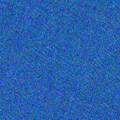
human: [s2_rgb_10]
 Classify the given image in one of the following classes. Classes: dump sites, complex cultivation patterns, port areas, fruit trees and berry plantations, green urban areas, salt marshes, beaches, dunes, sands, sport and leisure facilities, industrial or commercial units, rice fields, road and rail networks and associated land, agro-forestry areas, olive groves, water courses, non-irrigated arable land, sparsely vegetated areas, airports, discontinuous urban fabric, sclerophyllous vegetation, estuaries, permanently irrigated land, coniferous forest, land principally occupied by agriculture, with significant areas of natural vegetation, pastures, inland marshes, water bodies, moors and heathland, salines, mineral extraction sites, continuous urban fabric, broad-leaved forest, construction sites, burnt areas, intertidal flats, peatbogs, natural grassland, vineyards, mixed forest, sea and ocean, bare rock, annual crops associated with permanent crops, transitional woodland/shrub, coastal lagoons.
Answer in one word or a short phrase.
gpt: sea and ocean